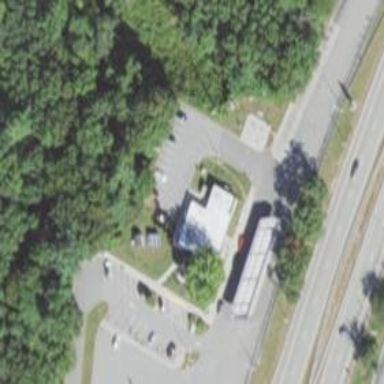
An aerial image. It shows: Convenience shop.